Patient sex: M
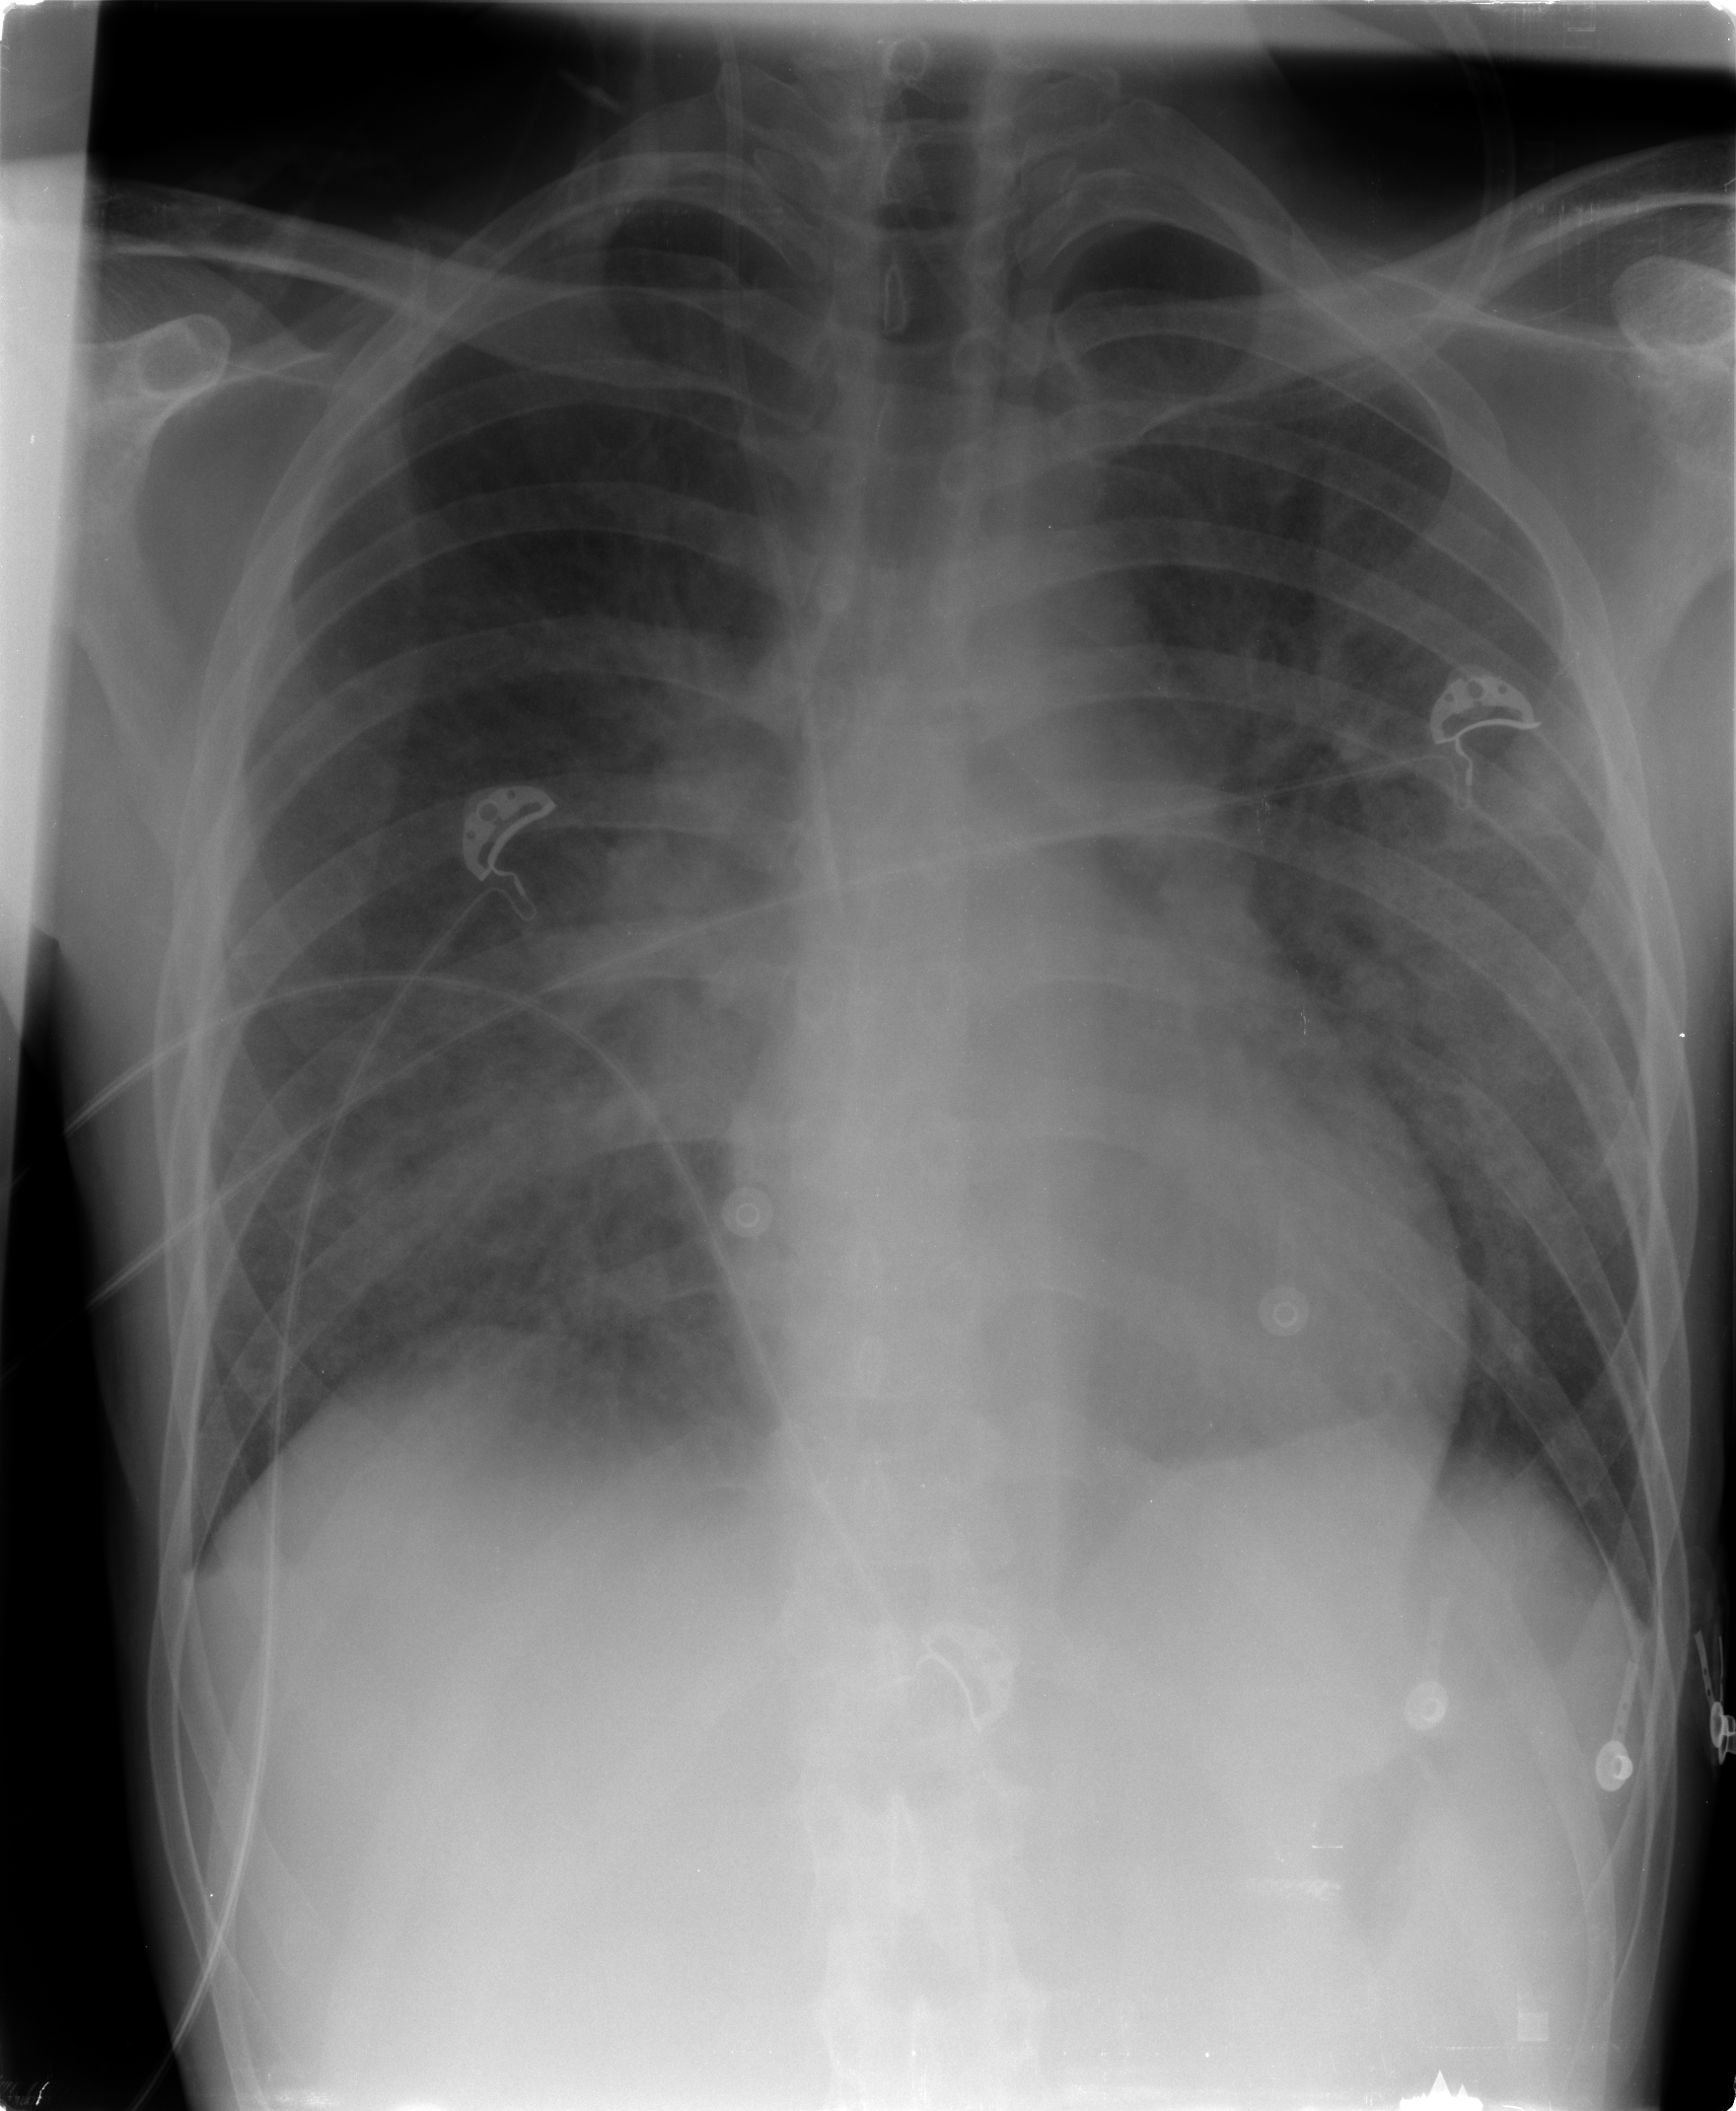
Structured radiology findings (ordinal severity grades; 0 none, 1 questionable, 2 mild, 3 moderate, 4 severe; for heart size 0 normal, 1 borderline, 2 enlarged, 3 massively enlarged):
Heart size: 0
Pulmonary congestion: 0
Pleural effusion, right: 1
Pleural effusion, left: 1
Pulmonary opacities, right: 3
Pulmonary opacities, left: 3
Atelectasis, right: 3
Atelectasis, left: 2